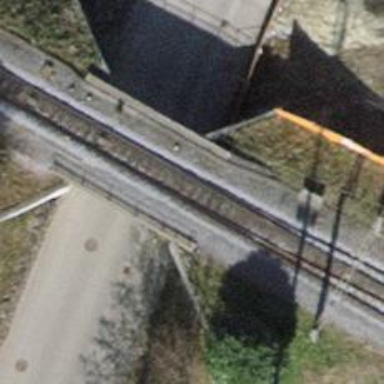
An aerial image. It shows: Railway switch.